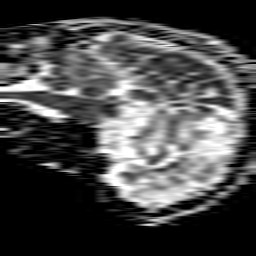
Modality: ADC
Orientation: sagittal
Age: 72
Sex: male
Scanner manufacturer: philips
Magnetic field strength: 1.5 T
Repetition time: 3.713 s
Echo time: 0.09555 s